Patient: sex M, age 73
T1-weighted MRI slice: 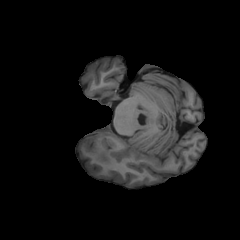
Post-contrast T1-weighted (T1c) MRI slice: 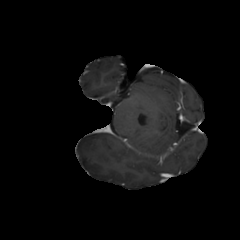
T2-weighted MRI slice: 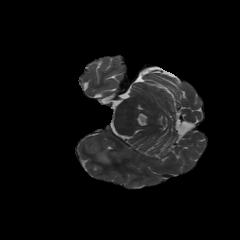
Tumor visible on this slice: yes
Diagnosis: Glioblastoma, IDH-wildtype
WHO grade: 4